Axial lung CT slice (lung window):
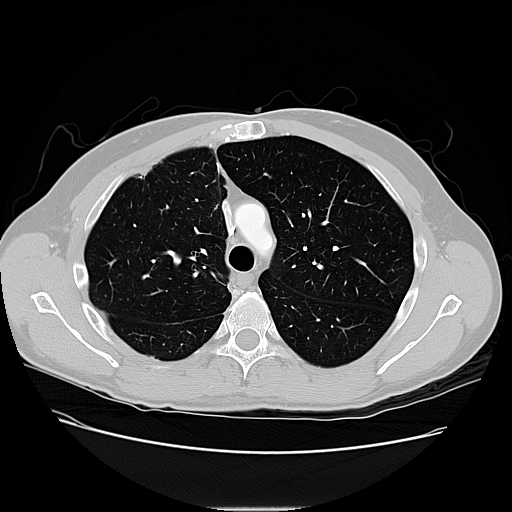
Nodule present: no